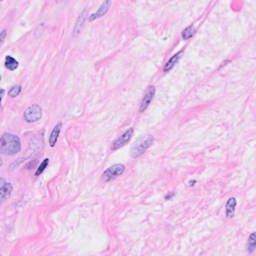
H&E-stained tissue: Breast